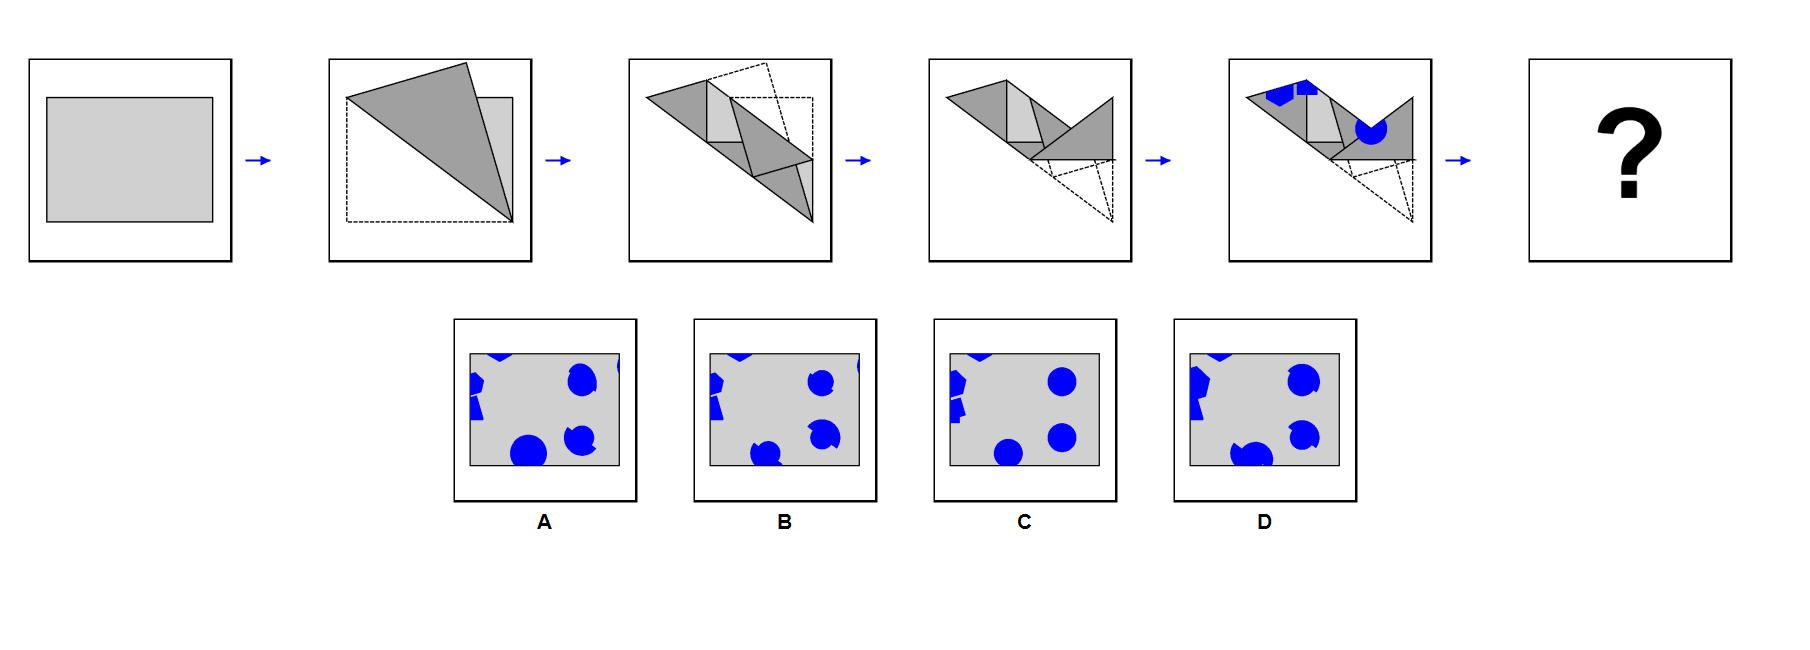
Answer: C